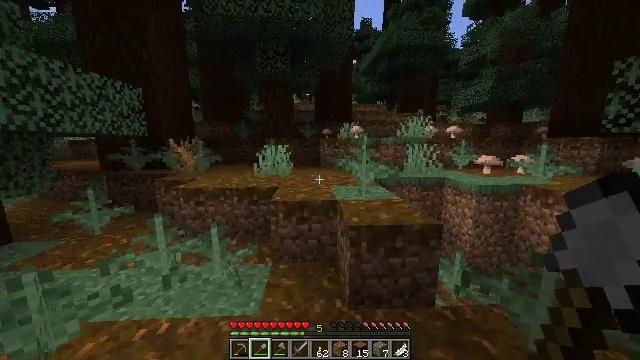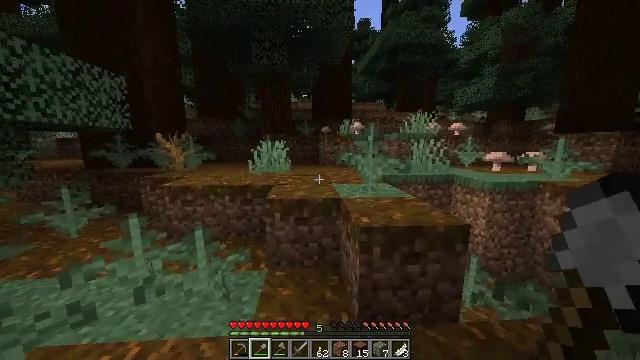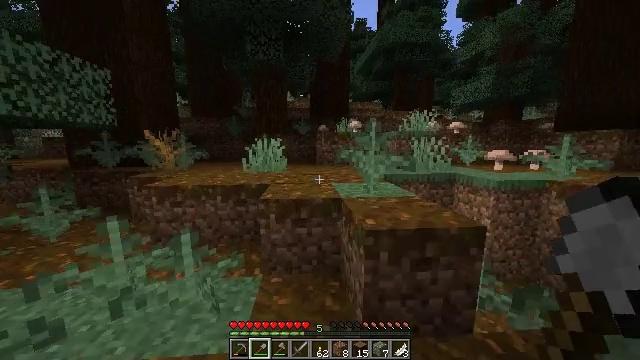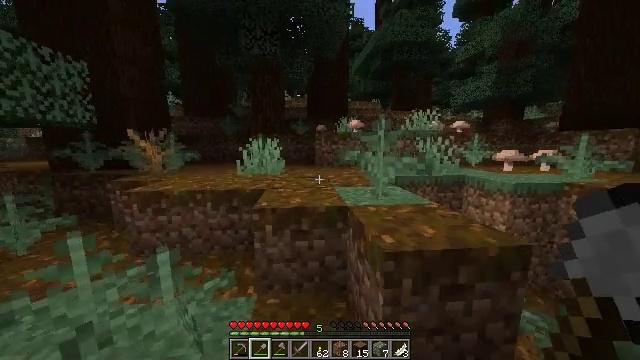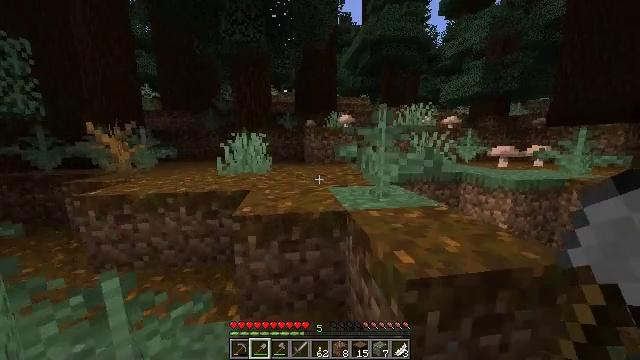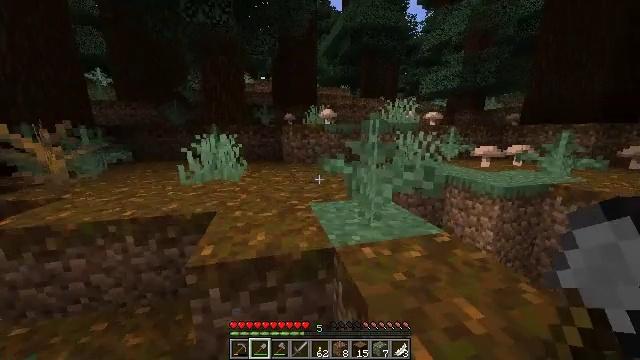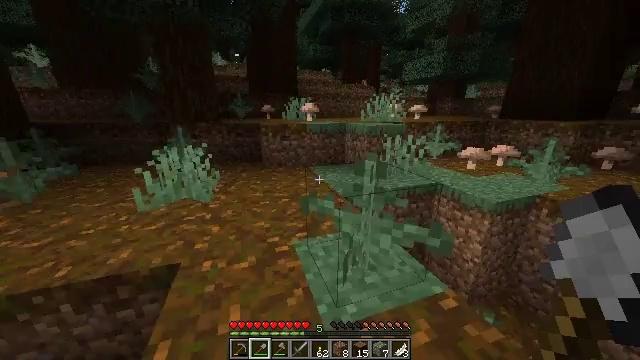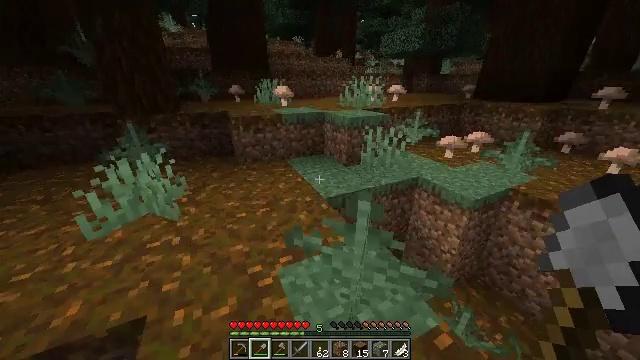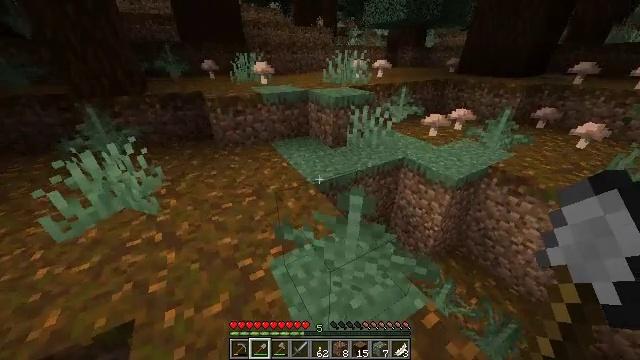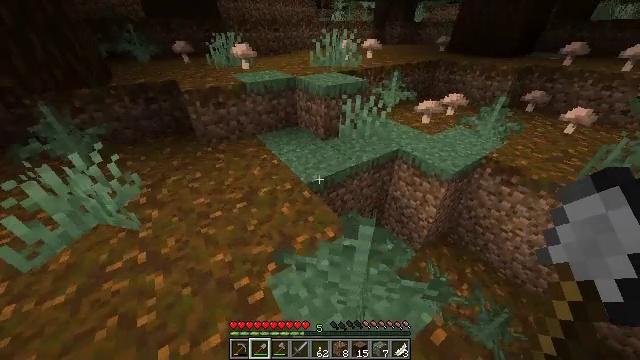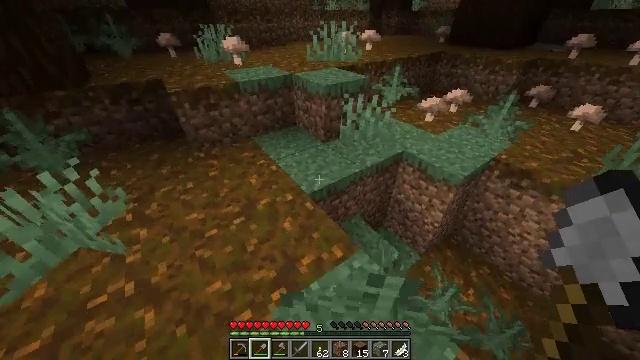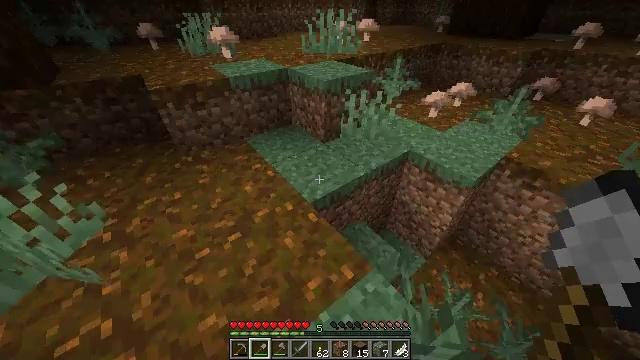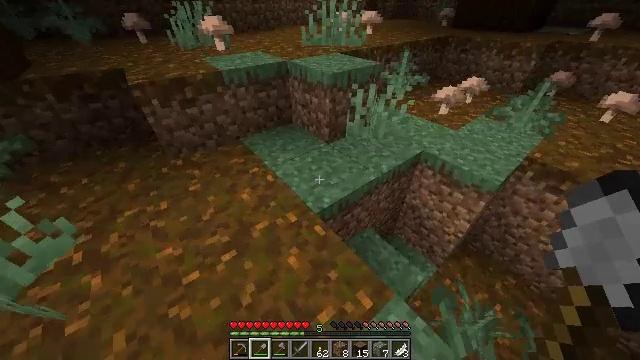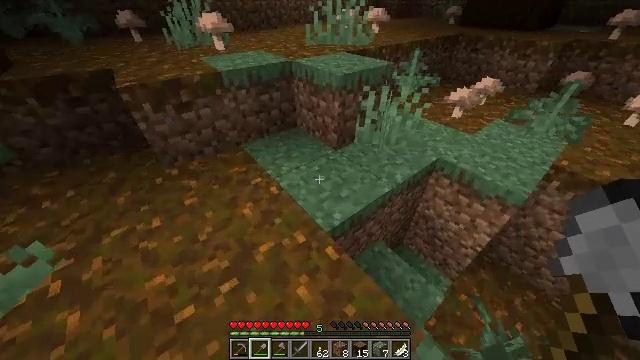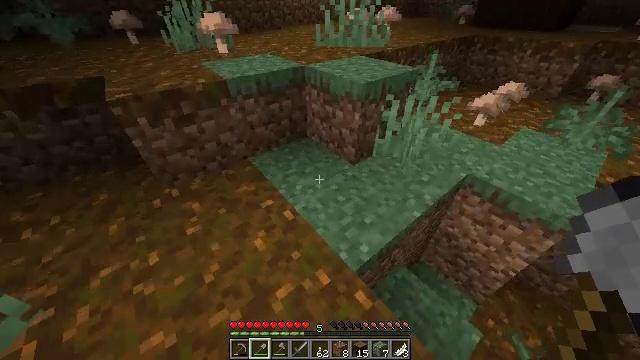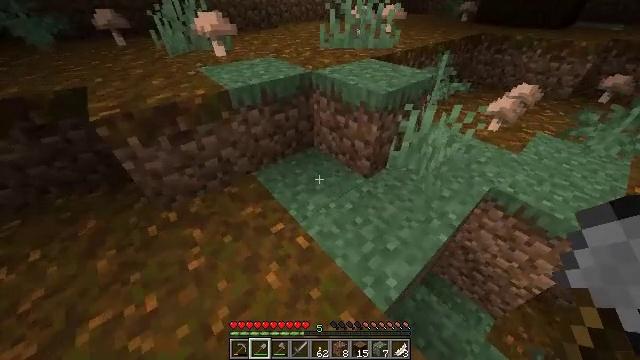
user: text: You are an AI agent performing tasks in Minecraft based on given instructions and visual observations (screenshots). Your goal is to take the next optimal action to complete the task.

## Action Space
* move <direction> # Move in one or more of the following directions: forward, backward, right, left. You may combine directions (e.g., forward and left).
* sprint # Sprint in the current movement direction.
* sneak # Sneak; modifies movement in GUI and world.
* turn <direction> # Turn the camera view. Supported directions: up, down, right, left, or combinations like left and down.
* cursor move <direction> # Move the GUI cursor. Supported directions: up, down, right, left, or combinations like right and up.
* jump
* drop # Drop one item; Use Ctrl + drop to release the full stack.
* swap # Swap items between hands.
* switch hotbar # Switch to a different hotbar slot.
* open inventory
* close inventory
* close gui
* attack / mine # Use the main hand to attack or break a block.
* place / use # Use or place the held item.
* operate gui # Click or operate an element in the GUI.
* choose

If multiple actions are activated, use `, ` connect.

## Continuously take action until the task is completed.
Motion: motion action
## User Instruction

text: Harvest sweet berries by mining the bush.
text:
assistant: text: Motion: move forward, sprint
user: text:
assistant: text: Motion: move forward, sprint
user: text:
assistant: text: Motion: move forward, sprint
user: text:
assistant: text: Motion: move forward, sprint, turn right
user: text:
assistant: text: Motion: move forward, sprint, turn right and down, jump
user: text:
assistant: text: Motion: move forward, sprint, turn right and down, jump
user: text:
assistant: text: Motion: move forward, sprint, turn right and down, jump
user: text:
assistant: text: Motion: move forward, sprint, turn right and down, jump
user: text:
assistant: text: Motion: move forward, sprint, turn right and down
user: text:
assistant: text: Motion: move forward, sprint, turn right and down
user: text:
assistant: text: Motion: move forward, turn right and down
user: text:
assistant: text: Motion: move forward
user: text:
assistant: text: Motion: move forward and move left
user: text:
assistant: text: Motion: move forward and move left
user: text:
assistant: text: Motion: move forward and move left, turn right
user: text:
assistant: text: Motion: move forward and move left, turn right
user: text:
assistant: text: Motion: move forward and move left, turn right
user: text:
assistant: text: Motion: move forward and move left, turn right
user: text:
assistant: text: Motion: move forward, turn right
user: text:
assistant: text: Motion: move forward, turn right
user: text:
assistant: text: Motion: move forward, turn right and down
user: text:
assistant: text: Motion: move forward, turn right and down
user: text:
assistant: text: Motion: move forward and move right, turn right and down
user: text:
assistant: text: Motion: move forward and move right, turn right and down
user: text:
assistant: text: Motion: move forward and move right, turn right and down
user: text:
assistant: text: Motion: move forward and move right, turn right and down
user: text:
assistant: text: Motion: move forward, turn right and down
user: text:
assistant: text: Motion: move forward, turn right and down
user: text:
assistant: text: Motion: turn right and down
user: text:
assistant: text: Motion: turn right